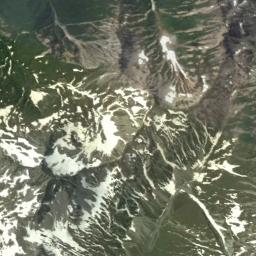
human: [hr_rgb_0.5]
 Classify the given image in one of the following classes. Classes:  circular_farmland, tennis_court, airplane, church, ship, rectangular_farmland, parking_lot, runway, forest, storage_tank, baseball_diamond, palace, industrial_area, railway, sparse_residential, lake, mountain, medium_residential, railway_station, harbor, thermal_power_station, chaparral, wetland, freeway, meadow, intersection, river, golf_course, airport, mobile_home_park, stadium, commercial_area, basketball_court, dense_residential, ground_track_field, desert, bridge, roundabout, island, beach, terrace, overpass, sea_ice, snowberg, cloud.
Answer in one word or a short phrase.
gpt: snowberg